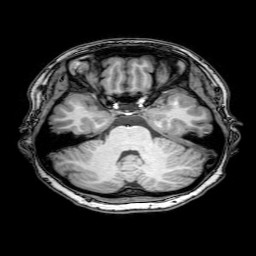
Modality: T1w
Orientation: coronal
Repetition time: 0.00828 s
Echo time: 0.00388 s